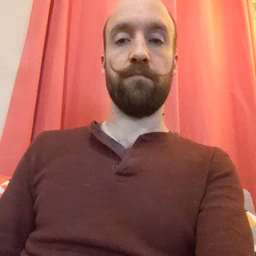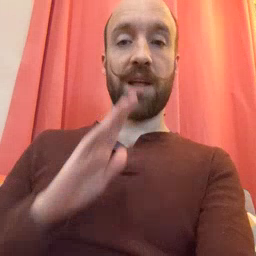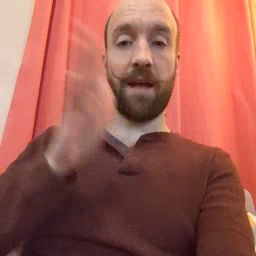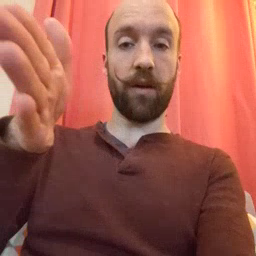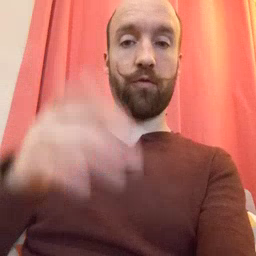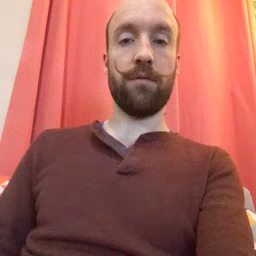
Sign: after